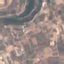
Land use / land cover class: PermanentCrop